Question: I am trying to write a small angular app that has 3 modes. QA, Production and Sandbox. QA is something that has multiple buttons, so that user cans select any value he wants and populates "myModel". The other 2 modes, Production and sandbox have buttons beside them to apply the previously selected Qa value(from myModel, using the sync function).
I am using different templates for QA (multiple buttons) and Production,Sandbox(single button to sync from QA- mymodel.) I am able to render the QA/Production template fine but the QA template(listof buttons) doesn't show up at all.
I am guessing there is something wrong wiht the way compile is happenign for the list of buttons.
> Please see my code at : <URL>
HTML & Directive I am using to dynamically pickup templates is below :
'''
<tr>
<td> <strong>Production : </strong> </td>
<td> {{types.production.text}} </td>
<td><app-typedisplay env="production" status="non-base"></app-typedisplay></td>
</tr>
<tr>
<td> <strong>SandBox : </strong> </td>
<td> {{types.sandbox.text}} </td>
<td><app-typedisplay env="sandbox" status="non-base"></app-typedisplay></td>
</tr>
<tr>
<td><strong>QA : </strong>
<td> {{types.qa.text}} </td>
<td><app-typedisplay env="qa" status="base"></app-typedisplay></td>
</tr>
'''
And the directive :
'''
app.directive('appTypedisplay', function ($compile) {
var getTemplate = function (content) {
var template = '';
var base = "<button type='button' class='btn btn-default' " +
"ng-class='{active: option.text == model.text}'" +
"ng-repeat='option in options' " +
"ng-click='activate(option)'>{{option.text}} " +
"</button>";
var non_base = "<td> <button " +
'ng-click='sync("' + content.env + '")'>' +
"Sync to " + content.env + "</button> </td>";
switch (content.status) {
case 'base':
template = base;
break;
case 'non-base':
template = non_base;
break;
}
return template;
};
var linker = function (scope, element, attrs) {
element.html(getTemplate(attrs));
$compile(element.contents())(scope);
};
return {
restrict: 'E',
scope: {
model: '=',
options: '=',
env: '='
},
controller: function ($scope) {
$scope.activate = function (option) {
$scope.model = option;
};
},
link: linker
};
});
'''
Angular newbie here, Can some one please help me understand why the list of buttons template is not being compiled properly?
expected output should look like something below :

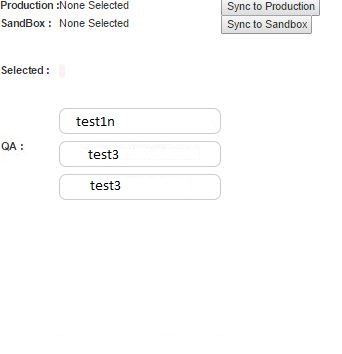
Answer: You defined some attributes to pass into your directive's isolate scope, but never passed the actual model references:
'''
<app-typedisplay env="qa" status="base" options="options" model="myModel"></app-typedisplay>
'''
The isolate scope directive doesn't know anything about a parent's scope, so all data used must be explicitly passed in through attributes